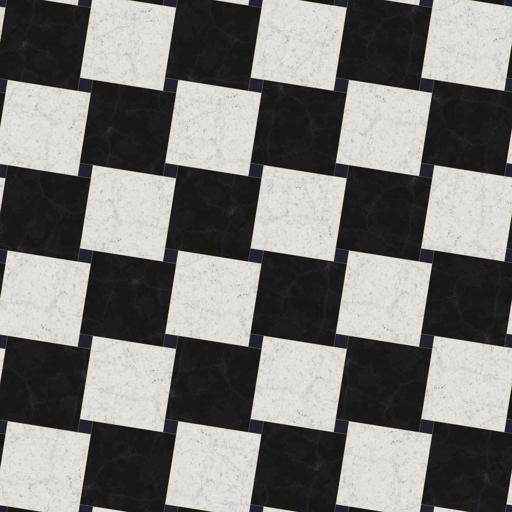
Tags: marble rotated square tiled tiles tilted